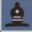
Piece: bB